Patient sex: M
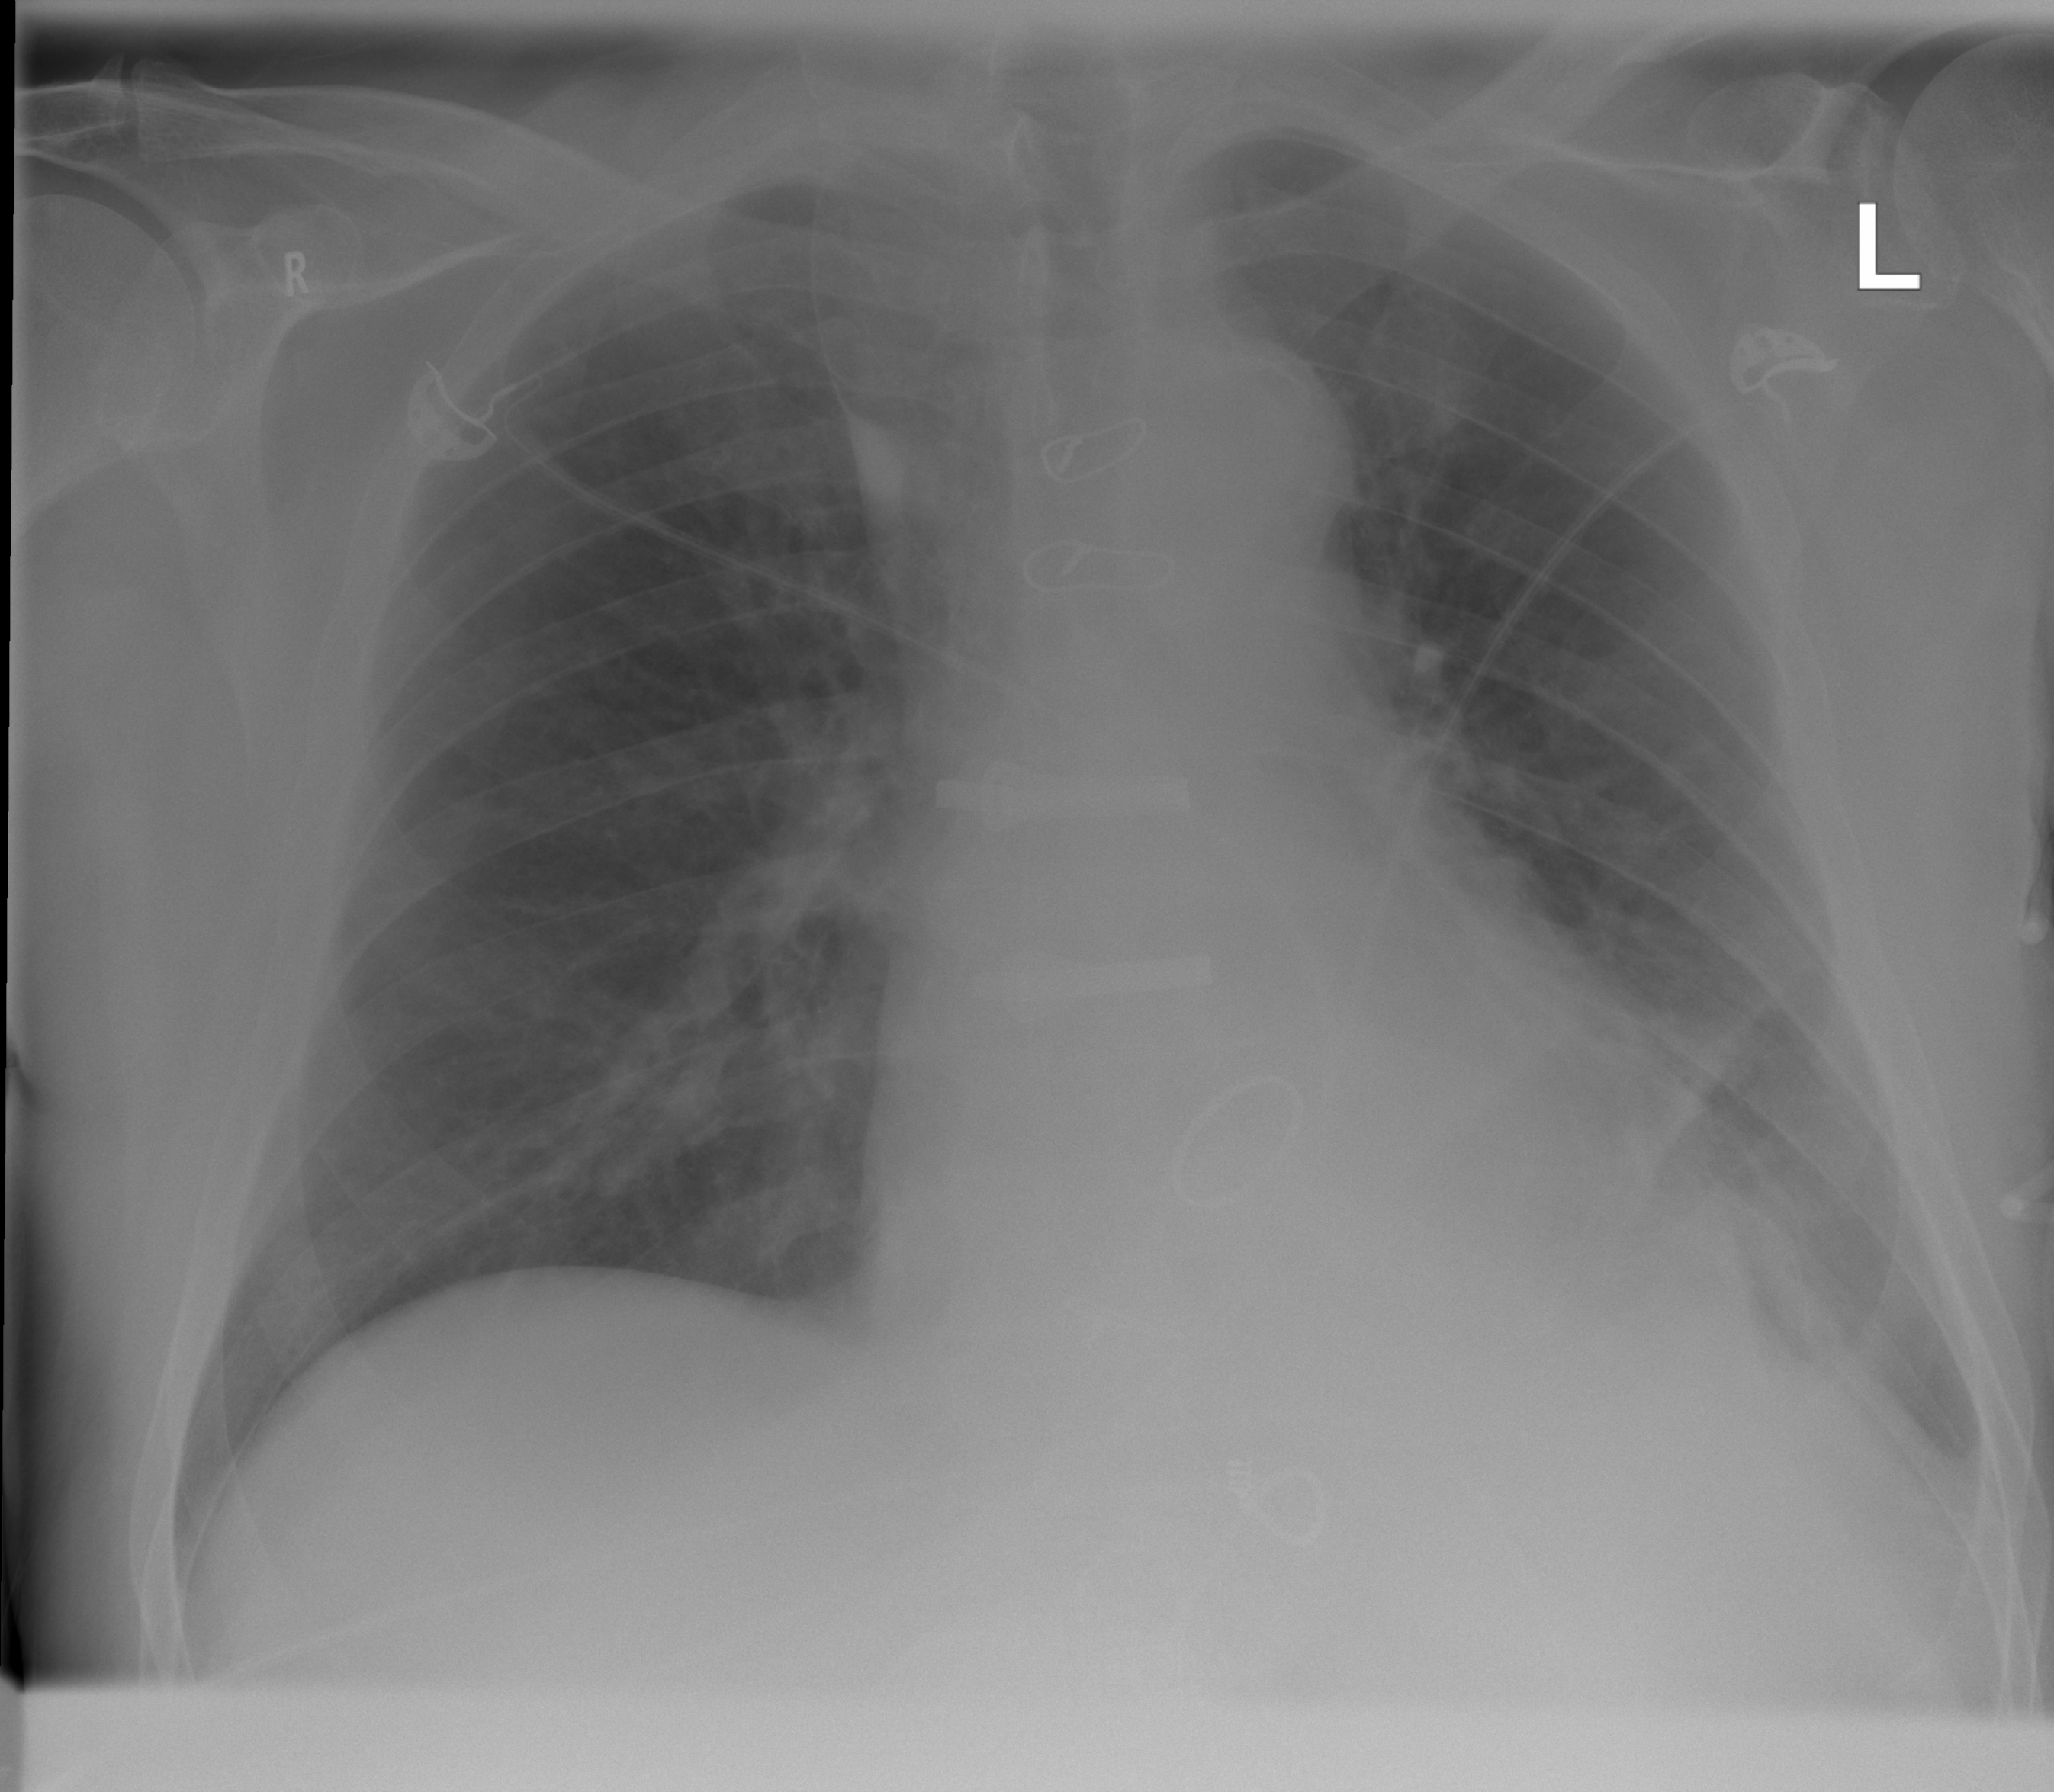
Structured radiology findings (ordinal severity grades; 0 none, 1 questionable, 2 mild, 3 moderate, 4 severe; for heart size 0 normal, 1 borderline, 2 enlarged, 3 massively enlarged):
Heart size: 1
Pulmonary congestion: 0
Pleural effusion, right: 0
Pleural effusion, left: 2
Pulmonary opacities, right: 0
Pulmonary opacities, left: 2
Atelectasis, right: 2
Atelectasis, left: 2